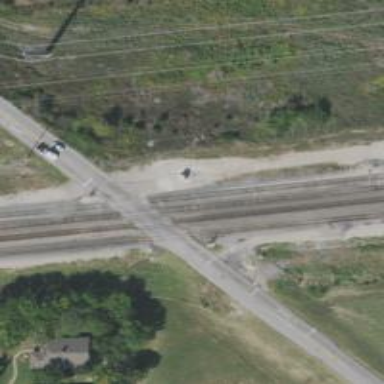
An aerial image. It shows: Level crossing with both lights and saltire in place.